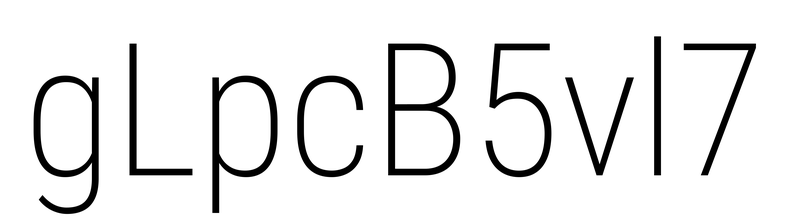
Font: Roboto_Condensed_ExtraLight